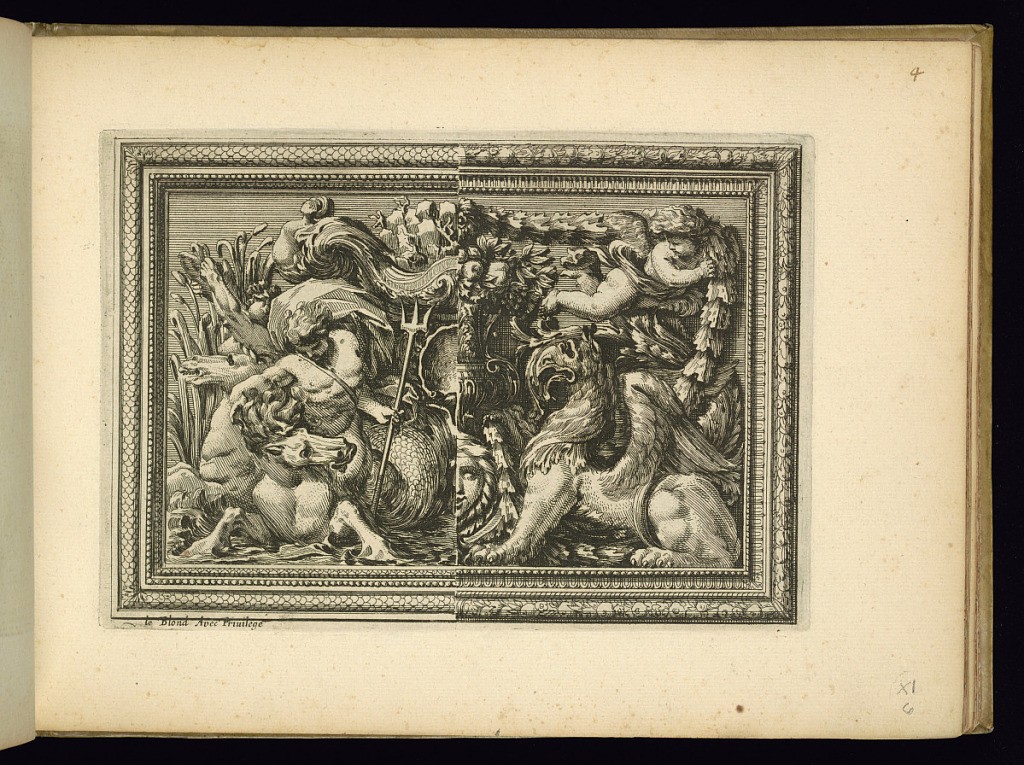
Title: Two Half Panel Designs
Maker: Jean Le Pautre, French, 1618–1682
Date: ca. 1651
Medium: Etching on laid paper
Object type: Print
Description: Two half panel designs within carved frame. To the left: a merman holding a triton with a seahorse below him, reeds, rocks, and water. To the right: mascaron (mask), a vase, putto, festoon of leaves, scrolling acanthus leaves, and a griffin.